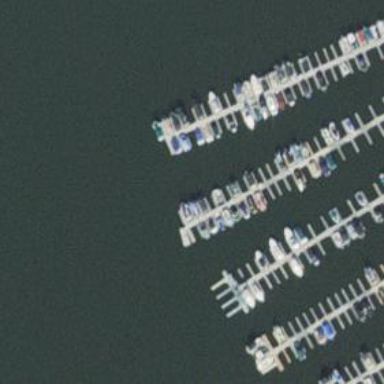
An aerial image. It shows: Man-made pier.